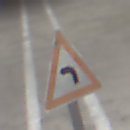
Verkehrszeichen: KurveLinks
Umgebung: Roofed, Urban
Tageszeit: Midday
Wetter: Overcast
Licht: Artificial
Jahreszeit: NotSpecified
Kontrast: MediumContrast